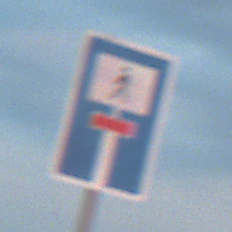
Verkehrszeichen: SackgasseFussgaengerDurchlaessig
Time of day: SunriseSunset
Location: Outdoor (Beach)
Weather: PartlyCloudy
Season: NotSpecified
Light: Natural